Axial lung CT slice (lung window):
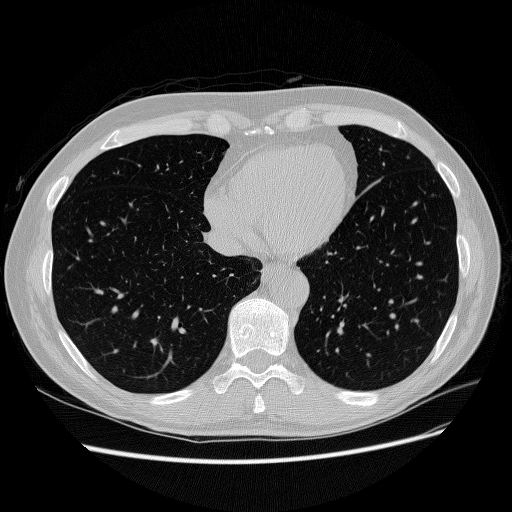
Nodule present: no